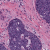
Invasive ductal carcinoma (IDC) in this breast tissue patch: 0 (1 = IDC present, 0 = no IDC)